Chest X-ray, AP view. Patient: 30 years old, sex F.
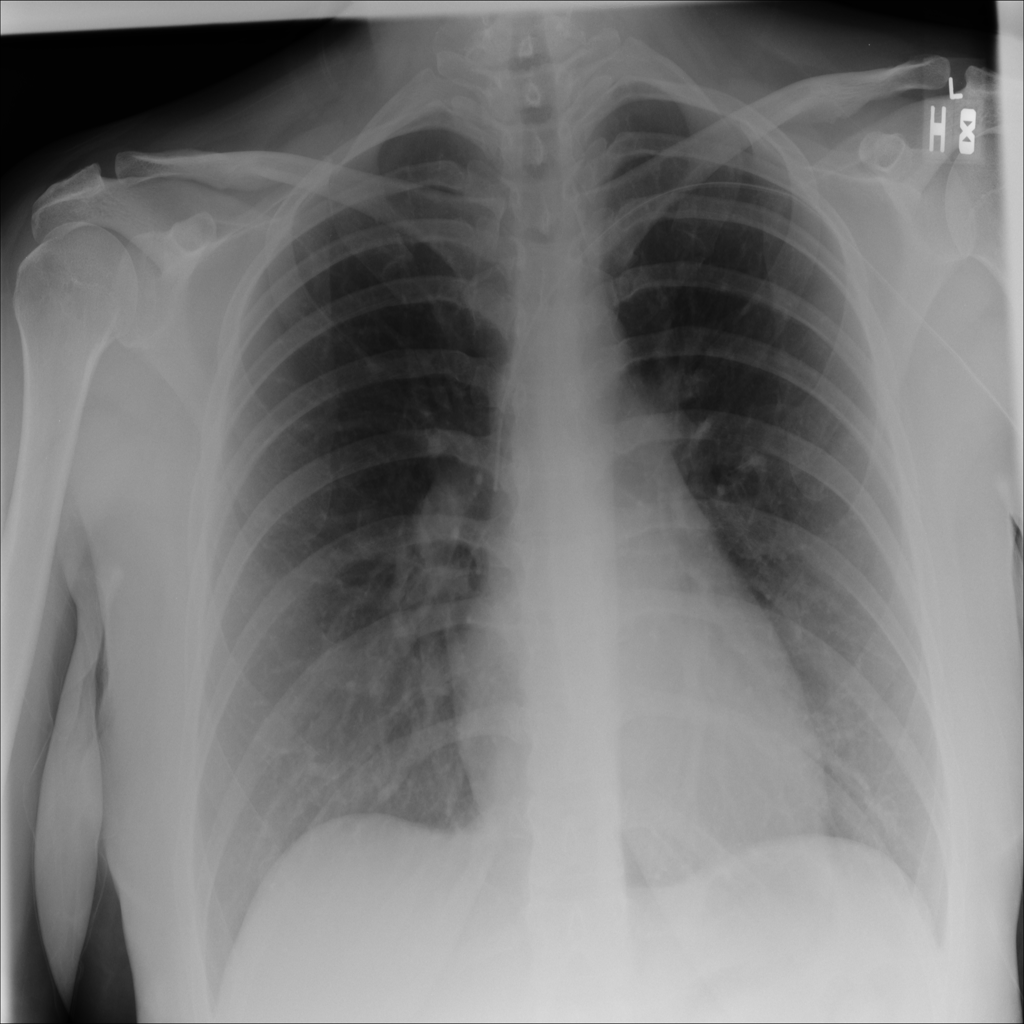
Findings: No Finding